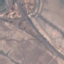
Label: Highway